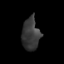
Tissue: skin
Cell type: Epithelial cells
Senescence score: 0.2271
Nuclear area (px): 555
Mean DAPI intensity: 57.072